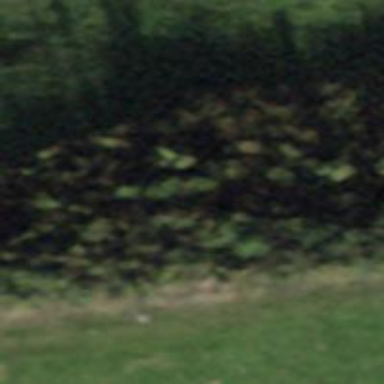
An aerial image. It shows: Row of trees in natural setting.